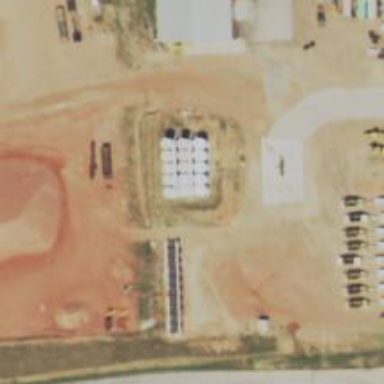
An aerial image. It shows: Storage tank that is man-made.